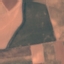
Land use / land cover: AnnualCrop